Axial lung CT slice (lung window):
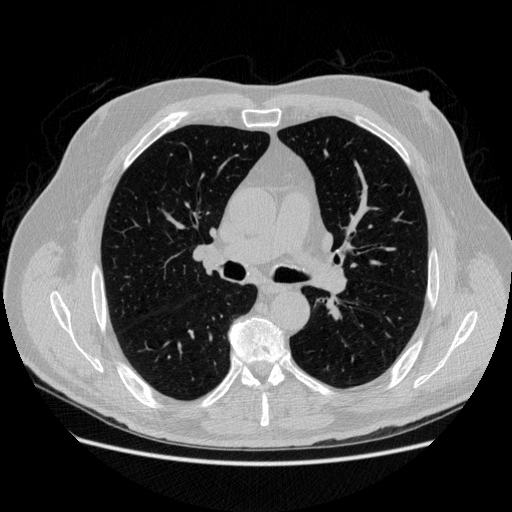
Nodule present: yes
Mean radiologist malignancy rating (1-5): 1